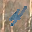
Label: 4